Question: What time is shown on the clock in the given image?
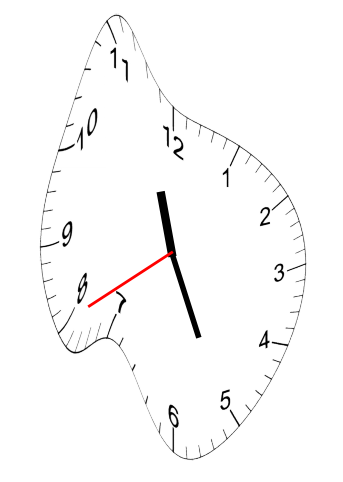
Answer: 11:25:40